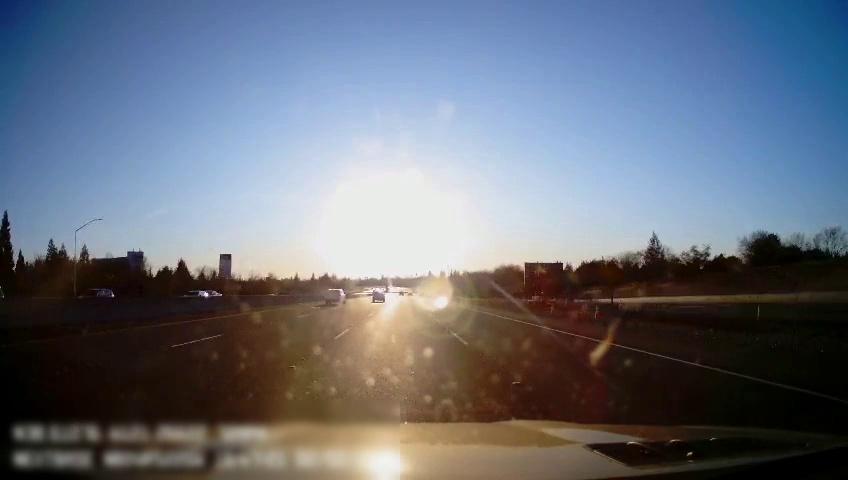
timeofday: Day
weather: Sunny
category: Drivable Space
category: Vehicles | SUV
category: Vehicles | Car
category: Vehicles | SUV
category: Vehicles | SUV
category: Vehicles | SUV
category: Vehicles | SUV
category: Lanes | Alternate Lane
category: Lanes | Alternate Lane
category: Lanes | Current Lane
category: Lanes | Current Lane
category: Lanes | Alternate Lane
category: Traffic | Signs